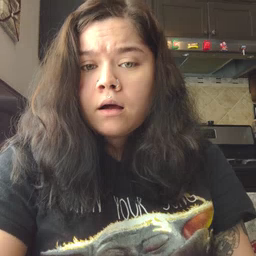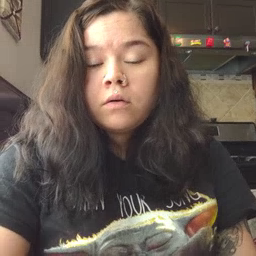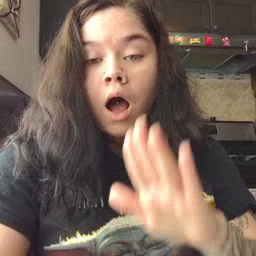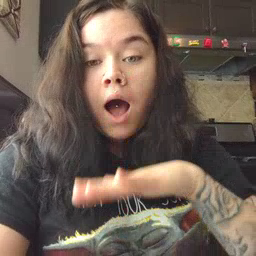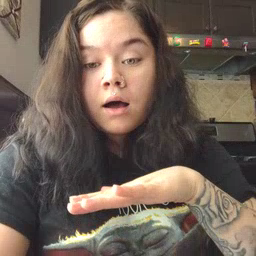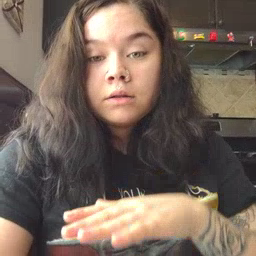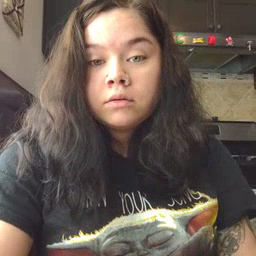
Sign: on